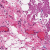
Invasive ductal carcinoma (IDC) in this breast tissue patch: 0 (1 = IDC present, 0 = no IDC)